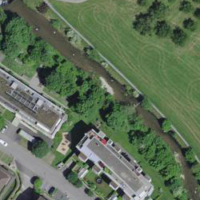
EUNIS habitat code: 55
Species observed at this site:
Juglans regia
Lamium galeobdolon
Geum rivale